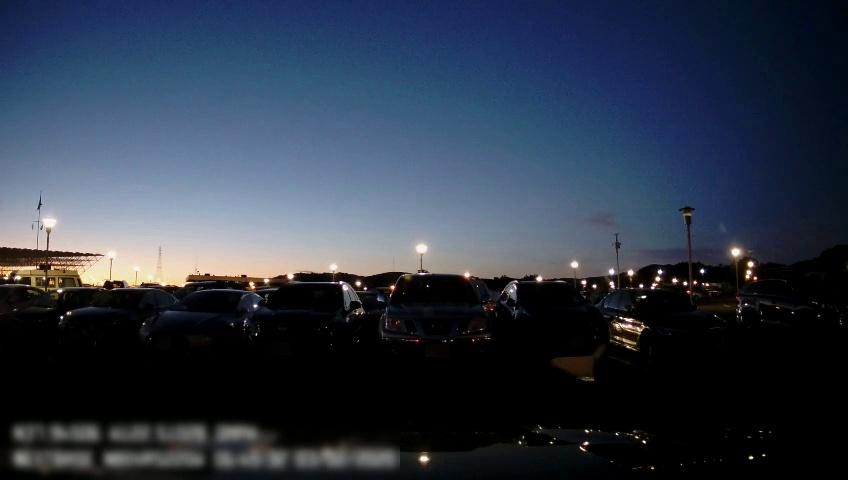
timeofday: Night
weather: Other
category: Drivable Space
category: Vehicles | SUV
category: Vehicles | Car
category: Vehicles | SUV
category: Vehicles | Truck
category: Vehicles | SUV
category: Vehicles | Car
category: Vehicles | Car
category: Vehicles | Car
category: Vehicles | Car
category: Vehicles | Other LV
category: Vehicles | SUV